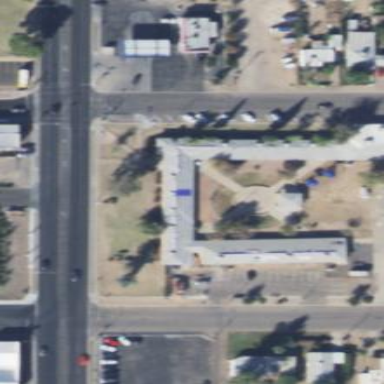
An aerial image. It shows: School building with arts center.